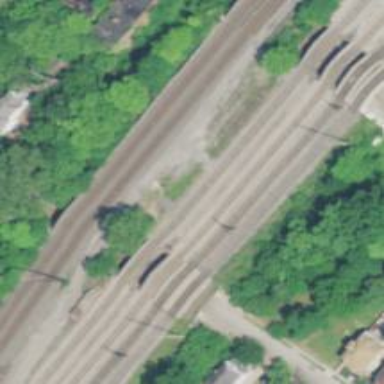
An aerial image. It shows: Railway tracks on embankment.